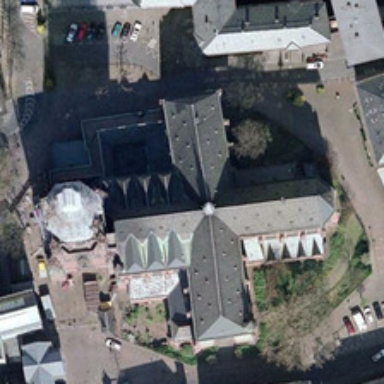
Several cars and green trees are near a church surrounded by several buildings .